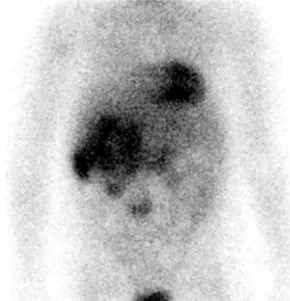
123I]mIBG-scan.
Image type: radiology (scintigraphy)